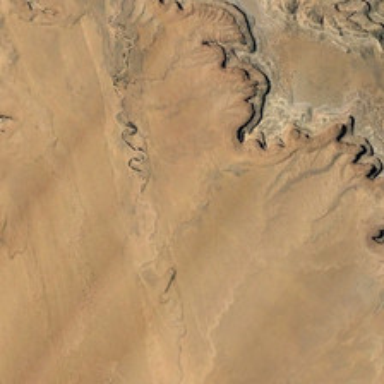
There is a tiny crystal clear pond in this white desert with some circles .